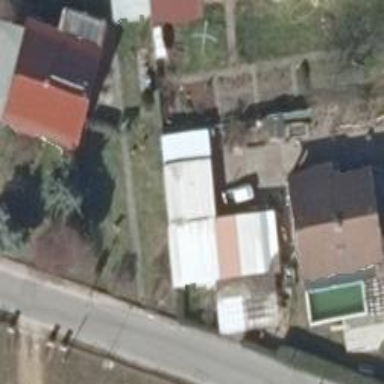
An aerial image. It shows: Residential building.